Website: crate-barrel
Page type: receipt
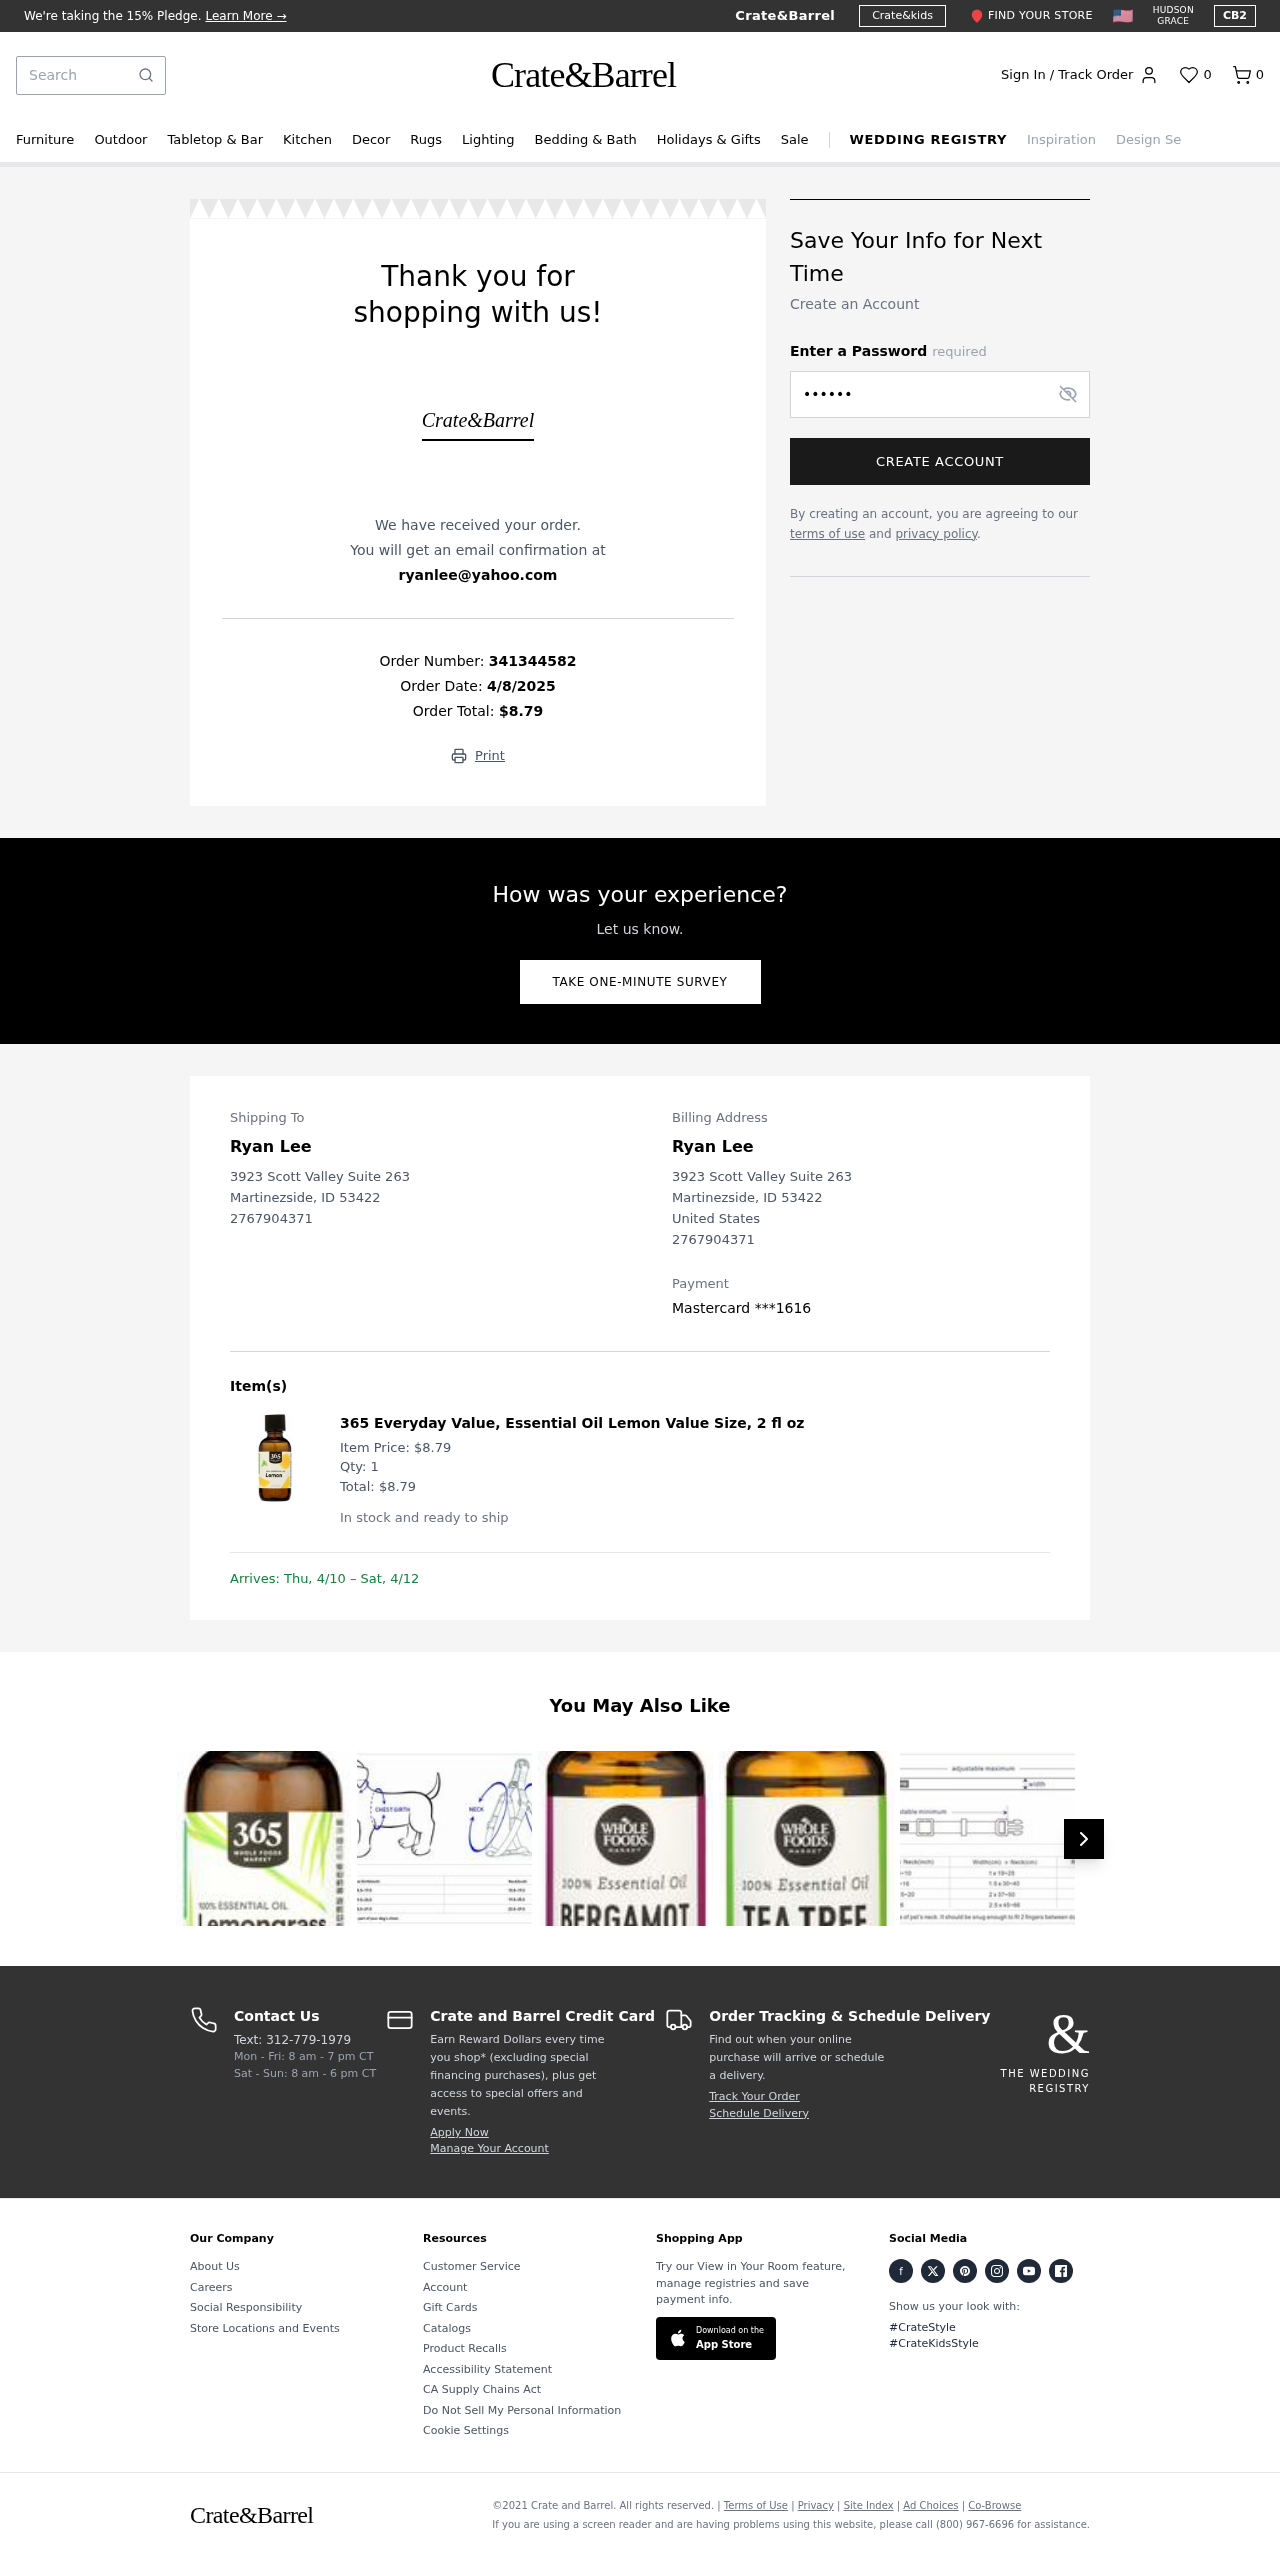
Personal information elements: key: PII_CARD_LAST4
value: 1616
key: PII_CARD_TYPE
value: Mastercard
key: PII_CITY
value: Martinezside
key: PII_COUNTRY
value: United States
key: PII_EMAIL
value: ryanlee@yahoo.com
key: PII_FULLNAME
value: Ryan Lee
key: PII_PHONE
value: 2767904371
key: PII_POSTCODE
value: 53422
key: PII_STATE_ABBR
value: ID
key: PII_STREET
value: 3923 Scott Valley Suite 263
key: PII_FULLNAME2
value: Ryan Lee
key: PII_CITY2
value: Martinezside
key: PII_STATE_ABBR2
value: ID
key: PII_POSTCODE_FULL
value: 53422
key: PII_POSTCODE_NUMERIC
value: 53422
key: PII_PHONE2
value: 2767904371
Product elements: key: PRODUCT1_NAME
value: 365 Everyday Value, Essential Oil Lemon Value Size, 2 fl oz
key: PRODUCT1_PRICE
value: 8.79
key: PRODUCT1_QUANTITY
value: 1
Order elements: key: ORDER_NUM_ITEMS
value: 0
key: ORDER_ID
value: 341344582
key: ORDER_DATE
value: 4/8/2025
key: ORDER_TOTAL
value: $8.79
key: ORDER_ITEM_TOTAL
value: $8.79
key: ORDER_DELIVERY_DATE
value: Thu, 4/10 – Sat, 4/12
Search elements: key: HEADER_SEARCH
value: Search
Other elements: key: FAVORITES_COUNT
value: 0